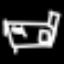
Label: bed